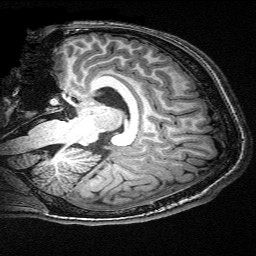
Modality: T1w
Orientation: sagittal
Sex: male
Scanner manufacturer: siemens
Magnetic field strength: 3 T
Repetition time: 2.3 s
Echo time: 0.00336 s